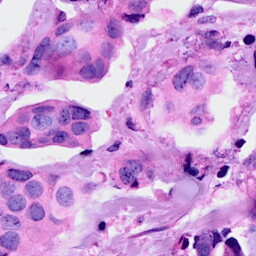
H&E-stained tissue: Breast